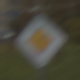
Verkehrszeichen: Vorfahrtsstrasse
Umgebung: Outdoor, Nature
Tageszeit: MorningAfternoon
Wetter: Overcast
Licht: Natural
Jahreszeit: Autumn
Kontrast: LowContrast